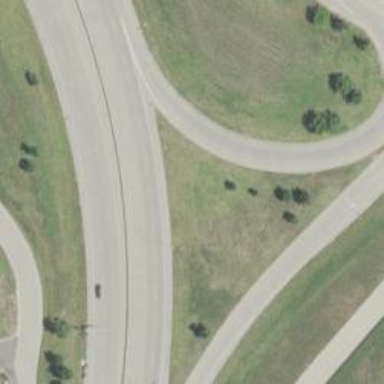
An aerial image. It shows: Trunk link highway.